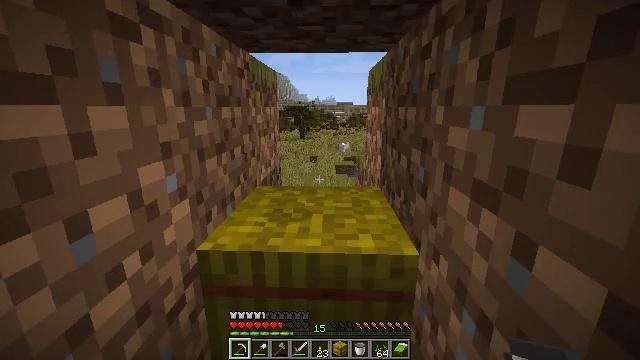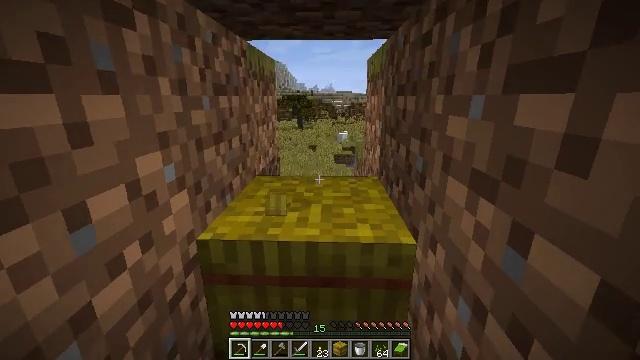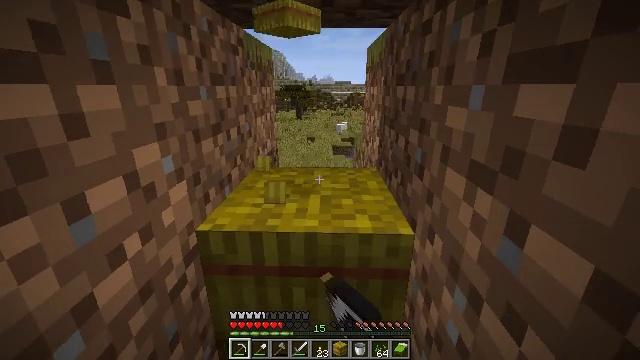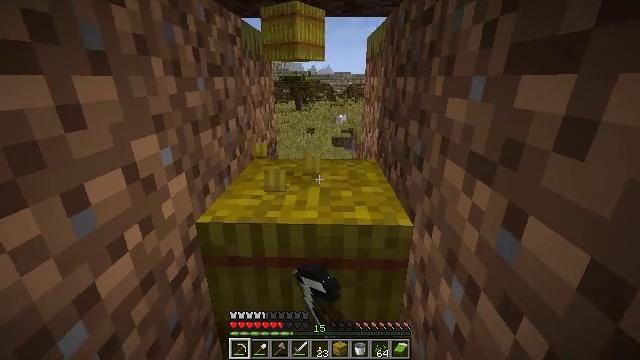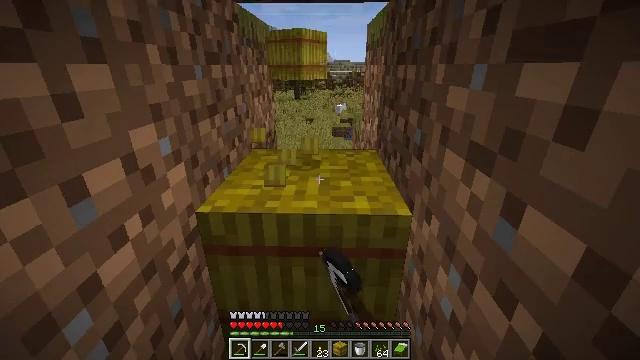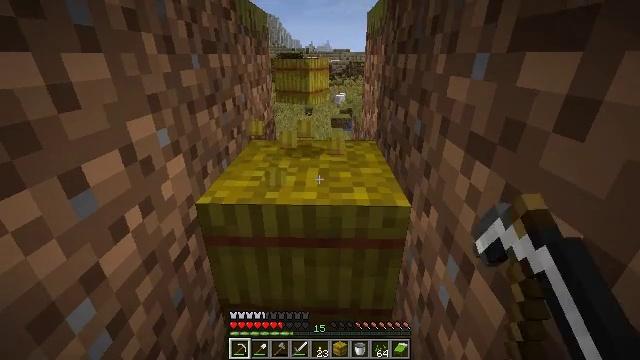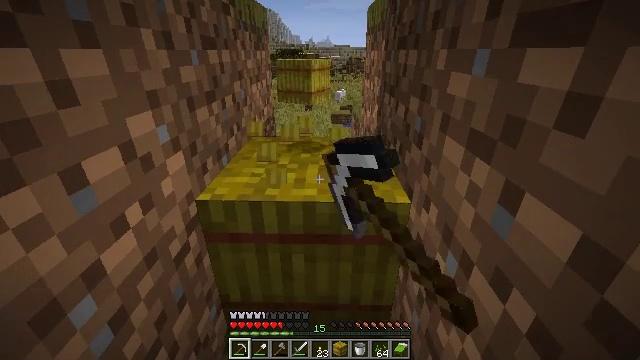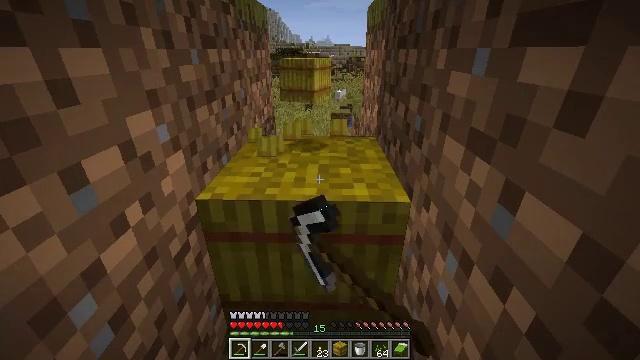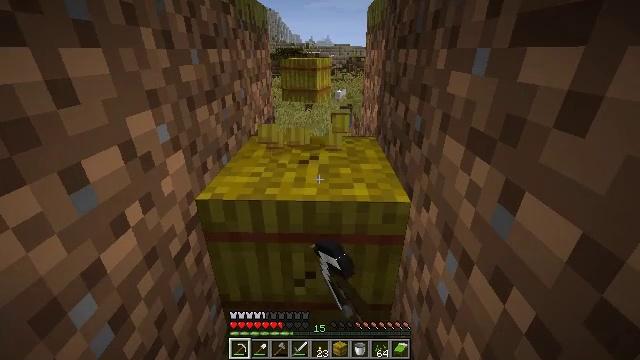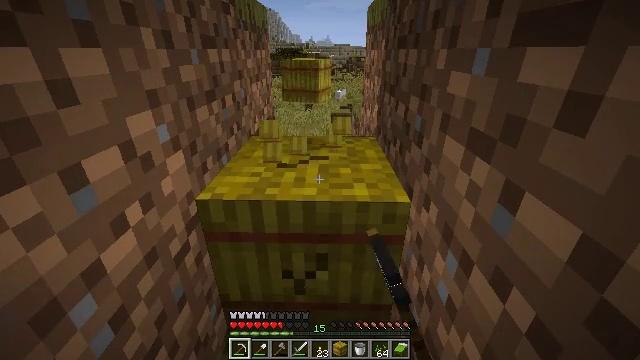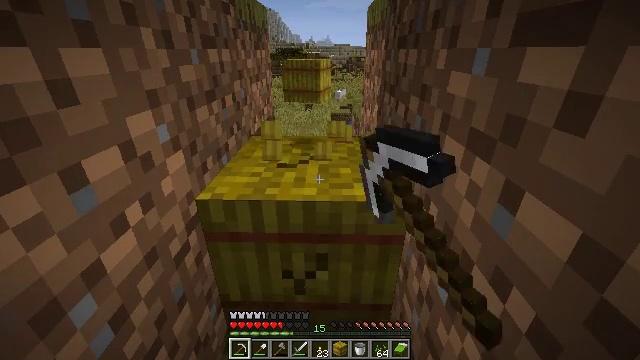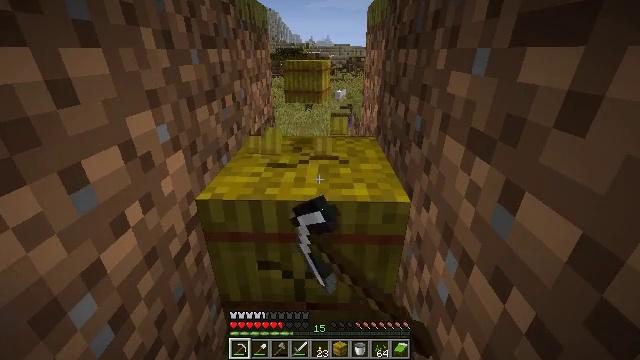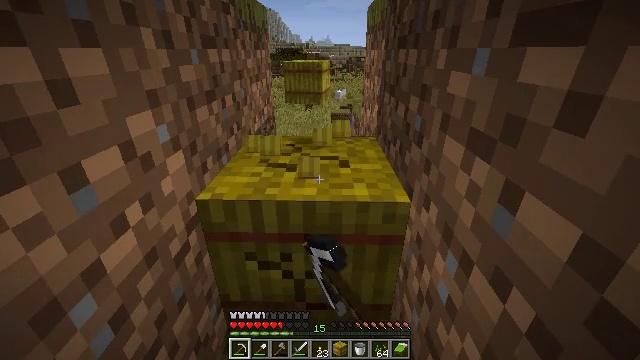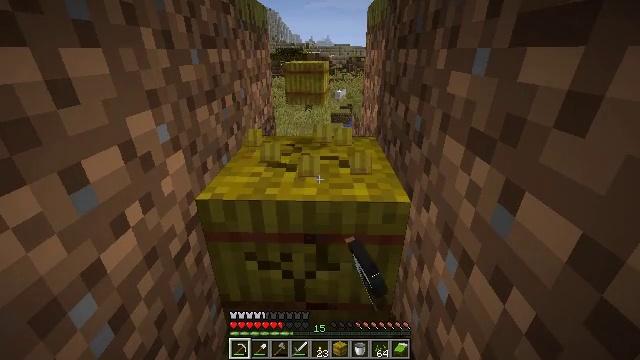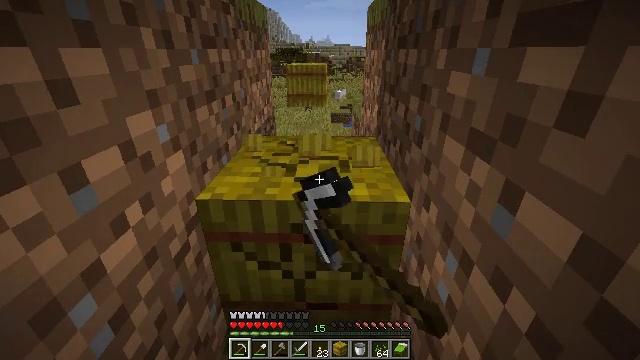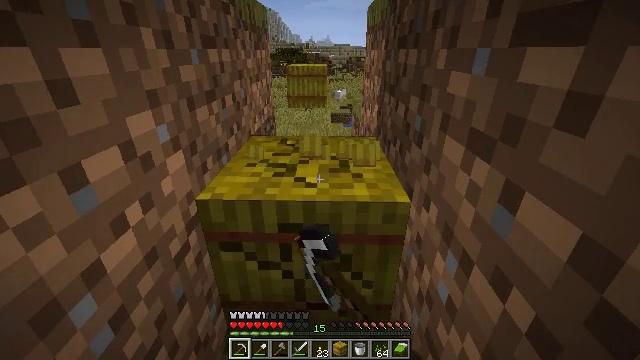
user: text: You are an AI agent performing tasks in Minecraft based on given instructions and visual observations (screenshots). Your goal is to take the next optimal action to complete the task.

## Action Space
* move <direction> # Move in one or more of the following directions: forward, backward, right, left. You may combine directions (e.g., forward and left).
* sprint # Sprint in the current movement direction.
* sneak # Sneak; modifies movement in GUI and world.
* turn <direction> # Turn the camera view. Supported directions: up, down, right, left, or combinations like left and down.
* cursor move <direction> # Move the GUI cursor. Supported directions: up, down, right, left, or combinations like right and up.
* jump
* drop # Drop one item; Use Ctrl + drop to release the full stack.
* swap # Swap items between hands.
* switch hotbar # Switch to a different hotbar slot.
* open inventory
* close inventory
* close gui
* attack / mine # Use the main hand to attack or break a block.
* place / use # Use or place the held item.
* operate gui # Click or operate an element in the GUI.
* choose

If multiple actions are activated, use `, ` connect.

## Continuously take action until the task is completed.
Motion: motion action
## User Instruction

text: Attack the hay block to get hay.
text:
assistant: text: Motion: turn down, attack / mine
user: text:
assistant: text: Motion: turn down, attack / mine
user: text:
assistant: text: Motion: turn down, attack / mine
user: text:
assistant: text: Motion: turn down, attack / mine
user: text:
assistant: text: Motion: turn down, attack / mine
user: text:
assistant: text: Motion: attack / mine
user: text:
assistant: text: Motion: attack / mine
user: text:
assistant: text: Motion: attack / mine
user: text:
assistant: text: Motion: attack / mine
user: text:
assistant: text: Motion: attack / mine
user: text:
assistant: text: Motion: attack / mine
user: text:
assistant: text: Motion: attack / mine
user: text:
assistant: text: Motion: attack / mine
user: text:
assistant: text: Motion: attack / mine
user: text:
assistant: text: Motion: attack / mine
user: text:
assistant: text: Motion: attack / mine
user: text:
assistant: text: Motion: attack / mine
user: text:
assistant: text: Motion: attack / mine
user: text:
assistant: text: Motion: attack / mine
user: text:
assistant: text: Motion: move forward, attack / mine
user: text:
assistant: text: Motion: move forward, attack / mine
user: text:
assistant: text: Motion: move forward, attack / mine
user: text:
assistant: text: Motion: move forward
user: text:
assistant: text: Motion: move forward
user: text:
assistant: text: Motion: move forward
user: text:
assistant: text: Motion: no_op